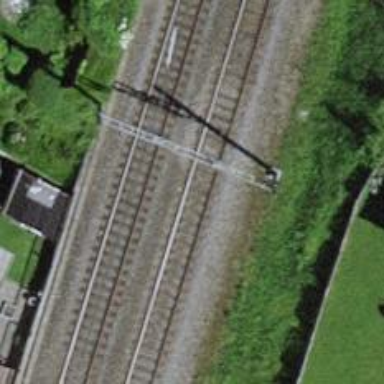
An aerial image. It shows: Railway switch.